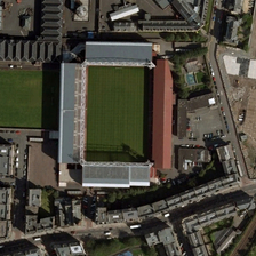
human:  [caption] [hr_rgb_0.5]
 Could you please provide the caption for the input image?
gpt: Red and white playground in other fields

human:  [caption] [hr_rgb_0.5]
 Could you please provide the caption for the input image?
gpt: The stadium is 3 in Gree and the other is red

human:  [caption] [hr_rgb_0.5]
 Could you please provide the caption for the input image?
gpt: One stadium is gray on three sides and red on the other.

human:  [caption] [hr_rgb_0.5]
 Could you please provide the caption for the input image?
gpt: The stadium is grey on three sides and red on the other

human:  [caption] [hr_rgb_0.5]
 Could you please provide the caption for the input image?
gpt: One stadium is gray on three sides and Red on the other.